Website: ulta-beauty
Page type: payment
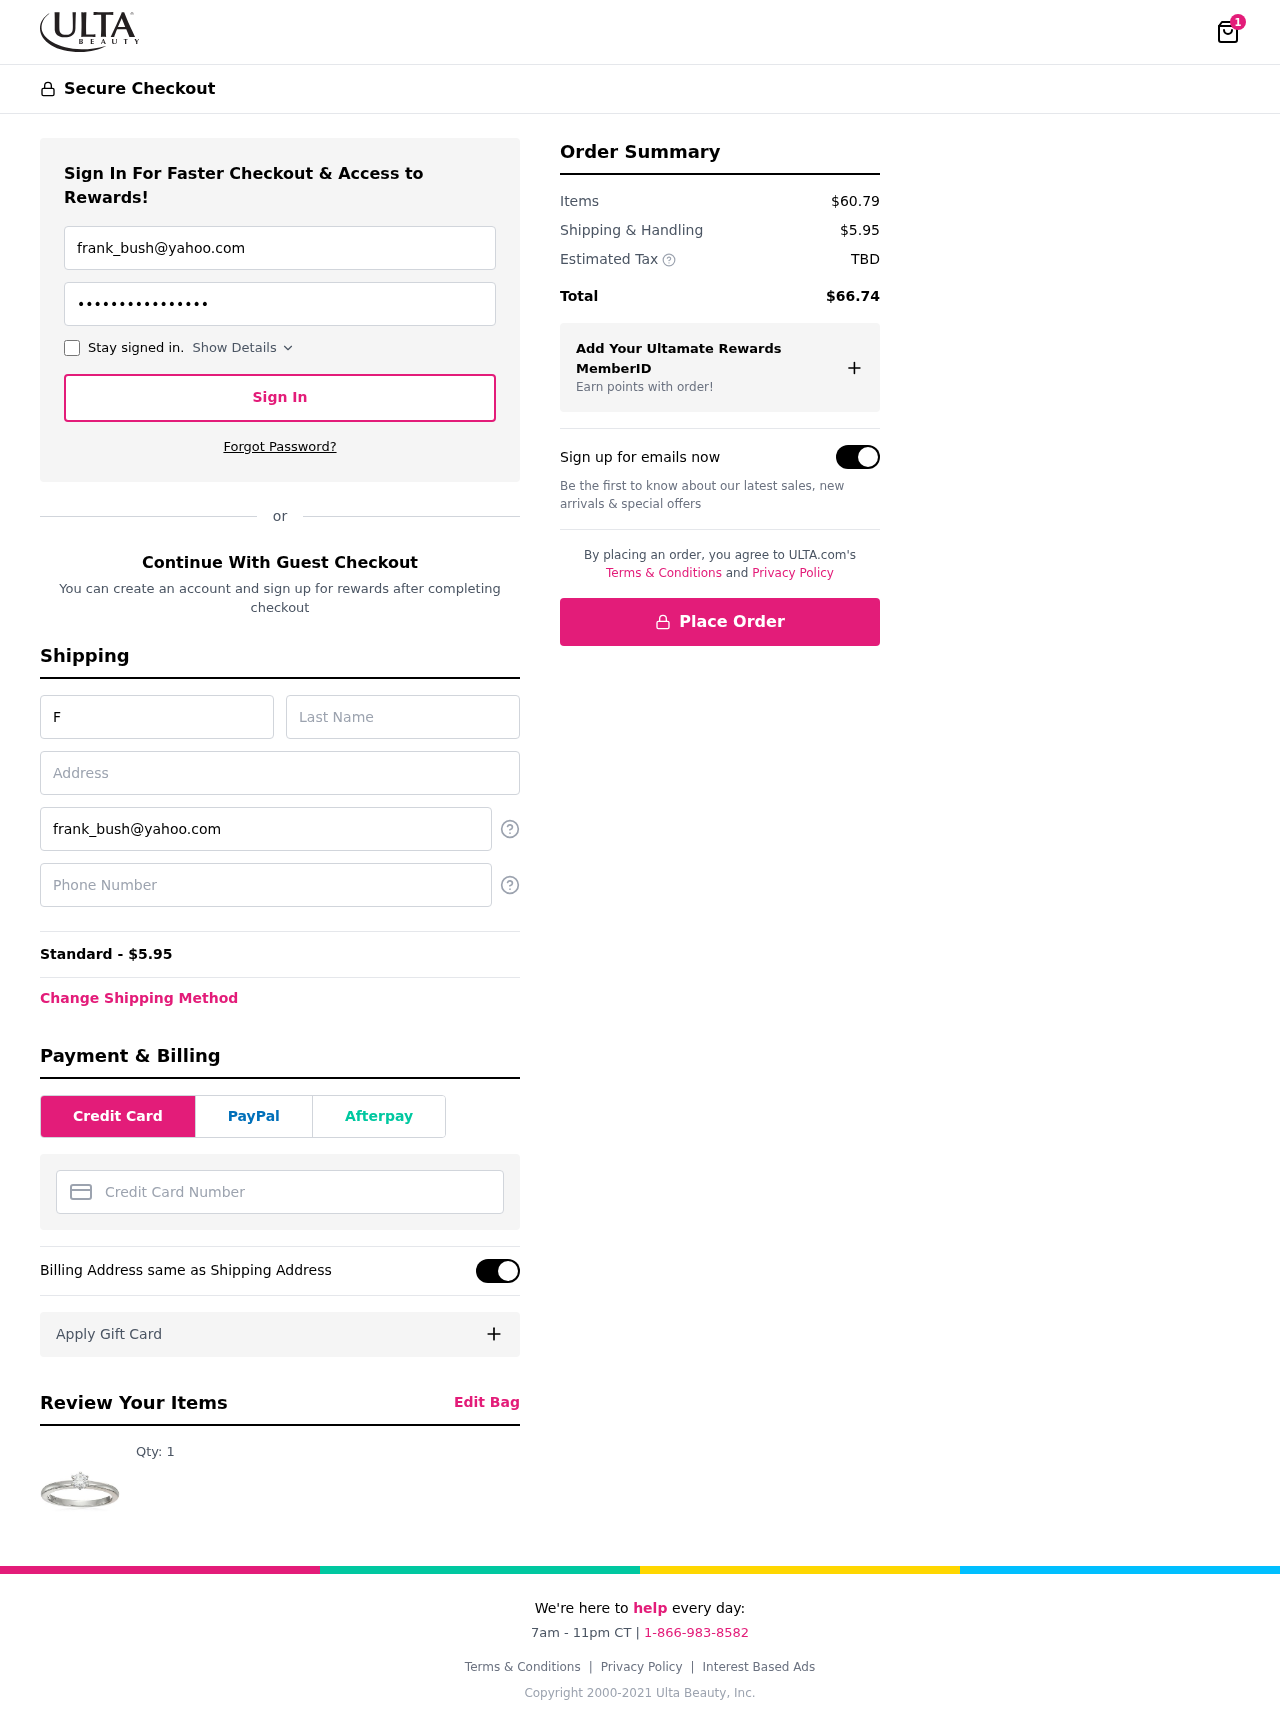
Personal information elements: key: PII_CARD_NUMBER
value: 6011 4985 2844 4300
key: PII_EMAIL
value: frank_bush@yahoo.com
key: PII_FIRSTNAME
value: Frank
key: PII_LASTNAME
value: Bush
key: PII_PHONE
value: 7294869500
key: PII_STREET
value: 13066 David Estates Suite 478
Product elements: key: PRODUCT1_QUANTITY
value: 1
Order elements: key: ORDER_NUM_ITEMS
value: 1
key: ORDER_SHIPPING_COST
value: $5.95
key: ORDER_SHIPPING_COST
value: Standard - $5.95
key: ORDER_SUBTOTAL
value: $60.79
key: ORDER_TAX
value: TBD
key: ORDER_TOTAL
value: $66.74